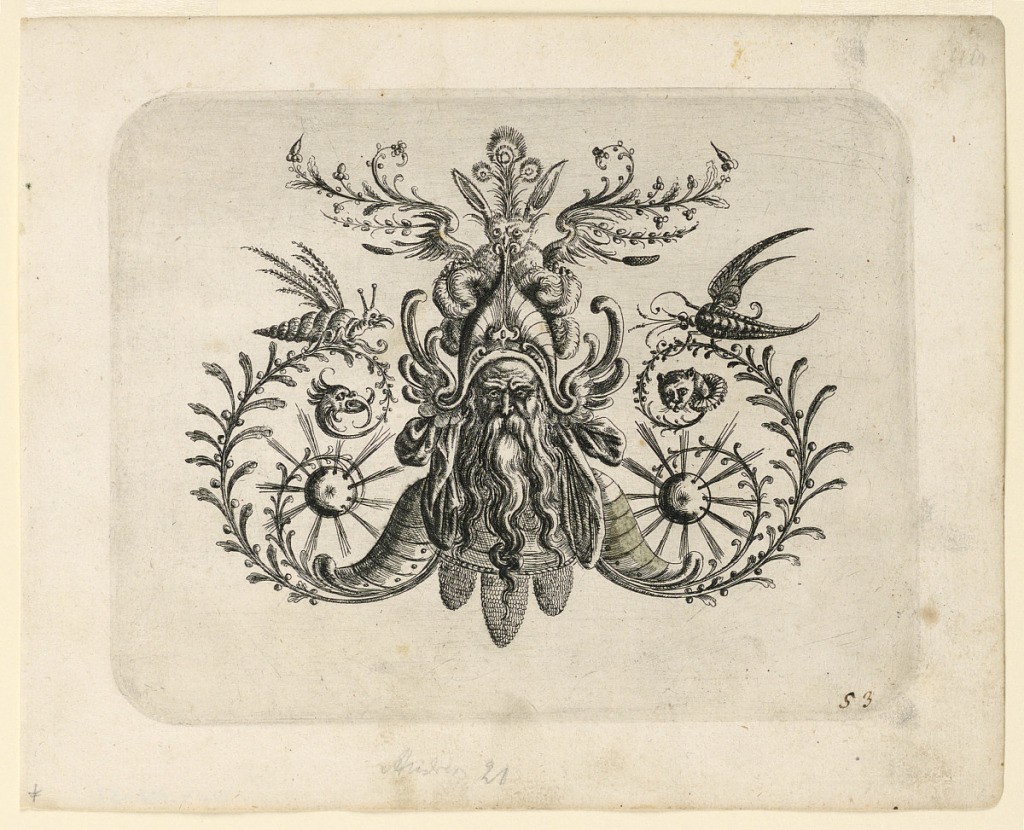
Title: Plate 53, from Neüw Grotteßken Buch (New Grotesque Book)
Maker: Christoph Jamnitzer, German, 1563 - 1618
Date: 1610
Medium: Engraving on laid paper
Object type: Print
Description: Ornamental motif composed of a grotesque head of an old bearded man wearing armor, from whose shoulder plates project vines and exploding canon-balls. His hat is composed of a rabbit with wings.